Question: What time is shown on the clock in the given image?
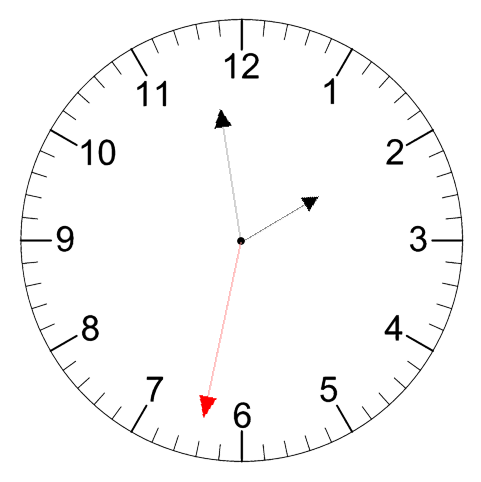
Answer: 01:58:32